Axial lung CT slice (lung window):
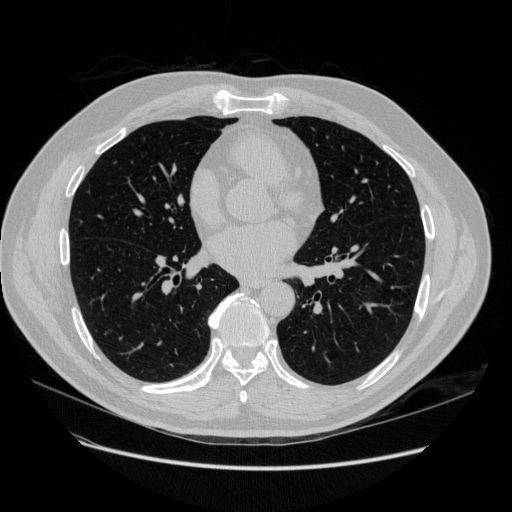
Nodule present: no